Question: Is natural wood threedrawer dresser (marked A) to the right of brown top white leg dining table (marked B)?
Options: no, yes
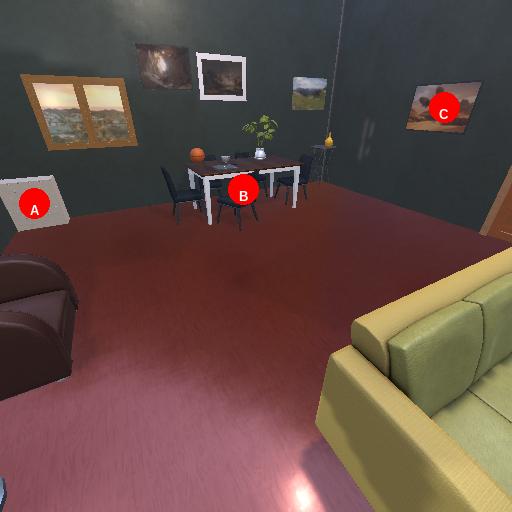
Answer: no